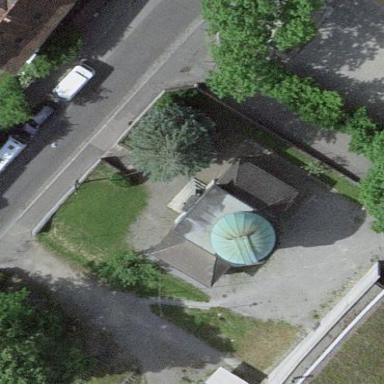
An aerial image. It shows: Observatory.